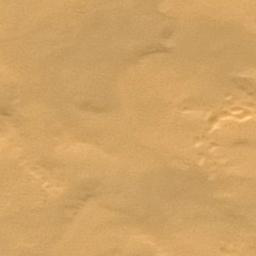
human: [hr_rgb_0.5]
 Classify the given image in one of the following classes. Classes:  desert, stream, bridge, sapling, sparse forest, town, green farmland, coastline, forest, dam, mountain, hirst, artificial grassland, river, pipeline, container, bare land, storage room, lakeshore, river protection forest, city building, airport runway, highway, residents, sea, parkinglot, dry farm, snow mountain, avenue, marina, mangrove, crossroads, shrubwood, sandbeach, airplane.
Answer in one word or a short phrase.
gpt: desert